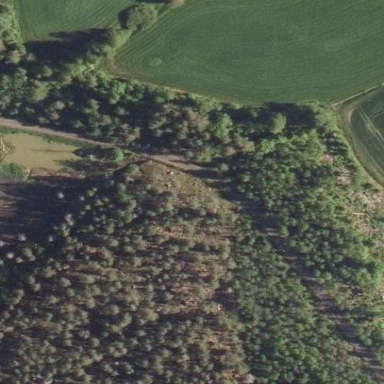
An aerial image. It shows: Mixed leaf-type forest area.